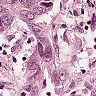
Metastatic tissue present: yes